Question: I have a data series with two columns, time and value, and an additional column with an integer number which says how the data was obtained. For example
'''
0 15.1 0
1 20.2 0
2 34.3 1
3 41.5 2
4 61.7 1
5 79.6 0
6 48.2 0
7 92.1 1
'''
Now, I usually plot the first two columns with
'''
plot "data" u 1:2 w l
'''
but I now desire to use the third column to "partition" the graph with vertical lines such that two contiguous records with the same value on third column get the same background. To each value in the third column, a single background color is associated.
In the case of the data above, the plot would have, for example, a blue background column starting from the time 0 to time 2 (exclusive), a green background column from 2 to 3, a red from 3 to 4, green again from 4 to 5, and so on.
Another solution (which I actually may prefer) is to have a vertical line in where the value of the third column switch its value, and each area of the graph has a label (say on the top axes) corresponding to the value of the third column.
Any idea? Thanks!
EDIT:
follows an example of what I'd like to obtain. The value of the third column is placed on the top.

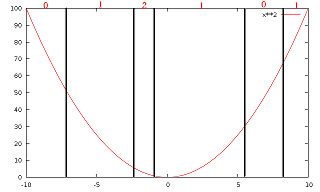
Answer: '''
top=100
set yrange [:top]
unset colorbox
set style fill solid 1.0
set palette defined (0 "blue",1 "green", 2 "red")
plot "data.dat" u ($1+.5):(top):3 w boxes lt palette,"" u 1:2 w l lc -1 lw 2
'''
'set palette' defines colors corresponding to third column. '.5' is shift, because histograms are centered around it's central value.